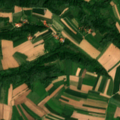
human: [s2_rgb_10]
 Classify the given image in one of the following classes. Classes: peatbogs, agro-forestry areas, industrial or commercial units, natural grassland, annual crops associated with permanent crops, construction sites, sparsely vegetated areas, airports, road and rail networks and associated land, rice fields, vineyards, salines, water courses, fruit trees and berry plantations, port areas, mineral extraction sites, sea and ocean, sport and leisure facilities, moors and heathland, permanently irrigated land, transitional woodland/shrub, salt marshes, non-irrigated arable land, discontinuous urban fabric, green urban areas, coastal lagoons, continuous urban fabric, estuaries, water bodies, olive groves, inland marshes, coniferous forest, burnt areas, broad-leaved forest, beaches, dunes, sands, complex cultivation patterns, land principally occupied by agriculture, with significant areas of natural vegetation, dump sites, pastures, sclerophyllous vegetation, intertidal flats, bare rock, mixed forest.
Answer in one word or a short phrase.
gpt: complex cultivation patterns, broad-leaved forest